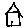
Label: house